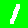
Digit: 1